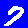
Digit: 7